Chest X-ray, AP view. Patient: 59 years old, sex M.
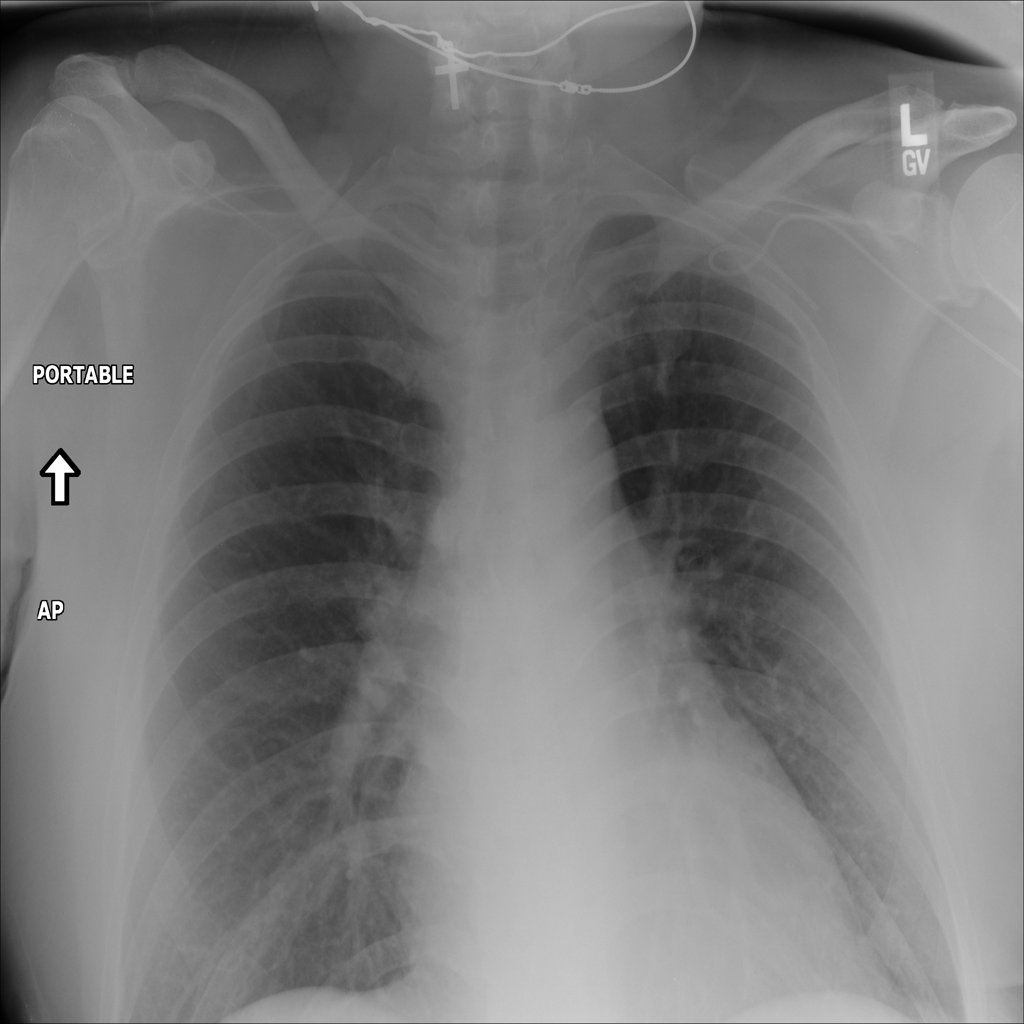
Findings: No Finding